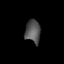
Tissue: lung
Cell type: Epithelial cells
Senescence score: 0.6625
Nuclear area (px): 338
Mean DAPI intensity: 84.686